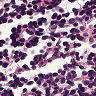
Metastatic tissue present: no